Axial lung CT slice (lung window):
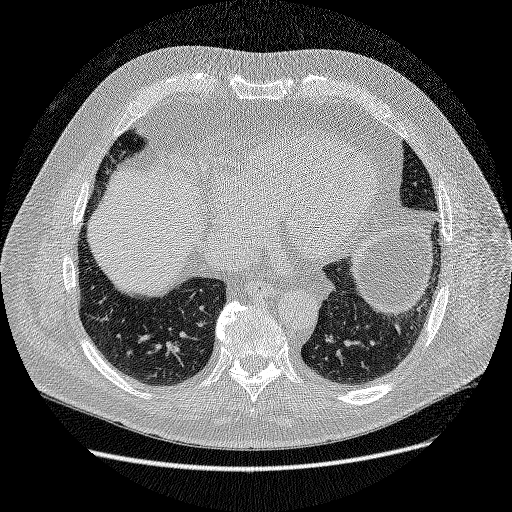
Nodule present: no